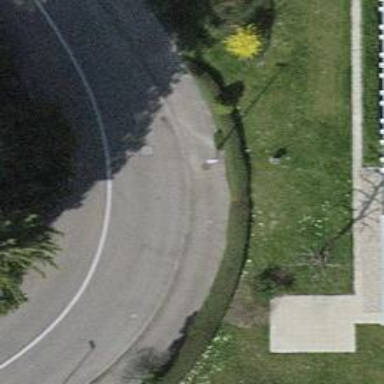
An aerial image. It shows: Asphalt sidewalk along the footway.